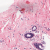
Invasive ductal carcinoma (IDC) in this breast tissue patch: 0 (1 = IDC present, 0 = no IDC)